Question: how to get number of days between two dates but its not working i think my date format not correct but how to change date format and get number of days
'''
$scope.ChangeDate = function () {
var oneDay = 24 * 60 * 60 * 1000;
var firstDate = $scope.Current.PlainnedStart;
var secondDate = $scope.Current.PlainnedEnd;
if (!angular.isUndefined(firstDate) && !angular.isUndefined(secondDate)) {
var diffDays = Math.round(Math.abs((firstDate.getTime() - secondDate.getTime()) / (oneDay)));
alert(diffDays);
$scope.Current.NOD = ++diffDays;
}
}
'''
<URL>

---
'''
<input type="text" onchange="angular.element(this).scope().ChangeDate()"
id="date" ng-model="Current.PlainnedStart"
class="floating-label mdl-textfield__input" placeholder="">
'''
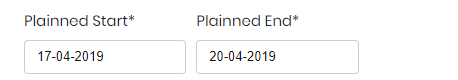
Answer: You should convert both dates into the JavaScript <URL> object. From what I can see, the inputs from both date inputs are in 'dd-mm-yyyy' format, and this will cause some problems if you try to directly convert it into the Date object. Instead, you should convert it to 'yyyy-mm-dd' before converting it to a date object.
Then, you can calculate the difference between both dates.
'''
const str1 = '17-04-2019';
const str2 = '20-04-2019';
const toDate = dateStr => {
const parts = dateStr.split('-');
return new Date(parts[2], parts[1] - 1, parts[0]);
}
const diff = Math.floor((toDate(str2) - toDate(str1) ) / 86400000);
console.log(diff)
'''